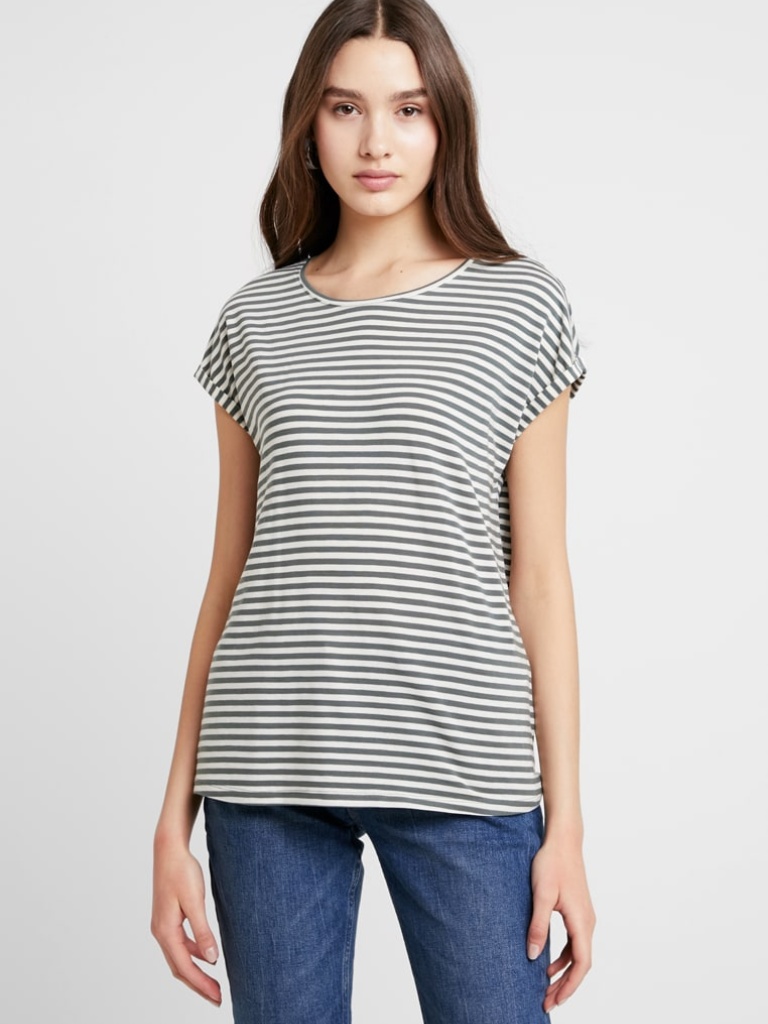
cotton relaxed short sleeve hip length Untucked crew t-shirt